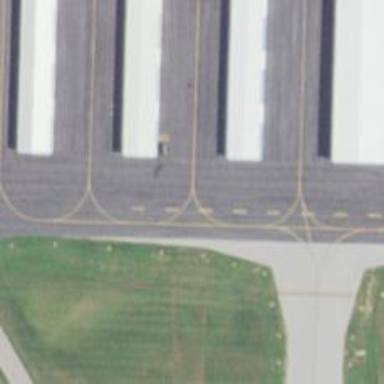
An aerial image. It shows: Image of taxiway at airport.